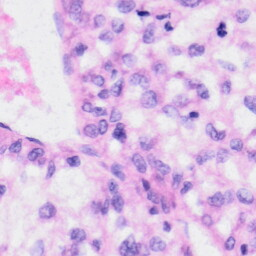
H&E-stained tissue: Liver